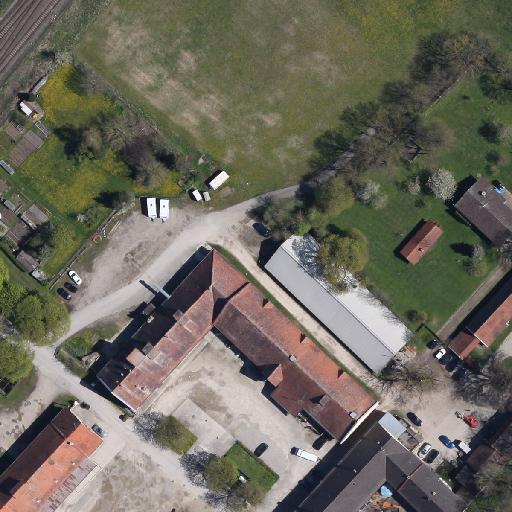
Referring expression: trailer in the parking area